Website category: jobs
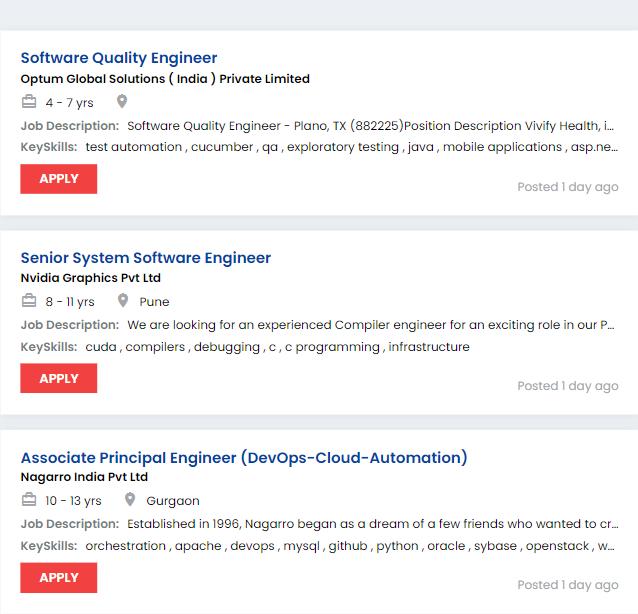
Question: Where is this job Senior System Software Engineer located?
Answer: Pune

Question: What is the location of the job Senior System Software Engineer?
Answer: Pune

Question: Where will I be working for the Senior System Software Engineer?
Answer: Pune

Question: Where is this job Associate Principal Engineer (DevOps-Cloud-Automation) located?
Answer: Gurgaon

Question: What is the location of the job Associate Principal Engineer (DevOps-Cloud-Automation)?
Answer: Gurgaon

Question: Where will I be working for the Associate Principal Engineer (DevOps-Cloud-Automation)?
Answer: Gurgaon

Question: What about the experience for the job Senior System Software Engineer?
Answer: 8 - 11 yrs

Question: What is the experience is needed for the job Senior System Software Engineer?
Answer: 8 - 11 yrs

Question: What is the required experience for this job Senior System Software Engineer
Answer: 8 - 11 yrs

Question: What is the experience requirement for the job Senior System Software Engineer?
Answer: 8 - 11 yrs

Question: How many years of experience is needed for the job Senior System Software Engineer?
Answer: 8 - 11 yrs

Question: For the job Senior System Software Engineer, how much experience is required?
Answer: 8 - 11 yrs

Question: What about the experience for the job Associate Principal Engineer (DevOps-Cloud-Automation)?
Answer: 10 - 13 yrs

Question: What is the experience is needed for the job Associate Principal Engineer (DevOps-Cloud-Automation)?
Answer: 10 - 13 yrs

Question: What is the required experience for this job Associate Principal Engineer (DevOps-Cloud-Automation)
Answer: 10 - 13 yrs

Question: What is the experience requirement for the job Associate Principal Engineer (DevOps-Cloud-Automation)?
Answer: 10 - 13 yrs

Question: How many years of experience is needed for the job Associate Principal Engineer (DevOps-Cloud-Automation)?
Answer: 10 - 13 yrs

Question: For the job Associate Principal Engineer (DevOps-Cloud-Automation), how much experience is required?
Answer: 10 - 13 yrs

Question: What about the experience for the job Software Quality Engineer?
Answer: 4 - 7 yrs

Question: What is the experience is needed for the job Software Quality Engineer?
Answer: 4 - 7 yrs

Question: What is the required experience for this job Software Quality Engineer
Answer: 4 - 7 yrs

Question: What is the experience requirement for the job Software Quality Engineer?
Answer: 4 - 7 yrs

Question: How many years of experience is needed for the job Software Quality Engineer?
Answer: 4 - 7 yrs

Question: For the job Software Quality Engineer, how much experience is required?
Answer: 4 - 7 yrs

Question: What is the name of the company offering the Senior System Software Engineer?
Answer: Nvidia Graphics Pvt Ltd

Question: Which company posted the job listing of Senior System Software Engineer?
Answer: Nvidia Graphics Pvt Ltd

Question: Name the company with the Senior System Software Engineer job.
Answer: Nvidia Graphics Pvt Ltd

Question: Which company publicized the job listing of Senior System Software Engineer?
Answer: Nvidia Graphics Pvt Ltd

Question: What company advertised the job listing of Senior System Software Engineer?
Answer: Nvidia Graphics Pvt Ltd

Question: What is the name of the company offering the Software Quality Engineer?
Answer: Optum Global Solutions ( India ) Private Limited

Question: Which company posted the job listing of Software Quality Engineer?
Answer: Optum Global Solutions ( India ) Private Limited

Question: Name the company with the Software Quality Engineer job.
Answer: Optum Global Solutions ( India ) Private Limited

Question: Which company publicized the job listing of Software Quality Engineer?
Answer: Optum Global Solutions ( India ) Private Limited

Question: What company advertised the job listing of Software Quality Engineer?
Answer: Optum Global Solutions ( India ) Private Limited

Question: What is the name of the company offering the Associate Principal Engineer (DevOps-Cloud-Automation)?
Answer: Nagarro India Pvt Ltd

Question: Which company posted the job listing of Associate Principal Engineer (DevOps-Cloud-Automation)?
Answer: Nagarro India Pvt Ltd

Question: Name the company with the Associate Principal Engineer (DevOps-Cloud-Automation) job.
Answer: Nagarro India Pvt Ltd

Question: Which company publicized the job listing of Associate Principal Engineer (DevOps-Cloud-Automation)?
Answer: Nagarro India Pvt Ltd

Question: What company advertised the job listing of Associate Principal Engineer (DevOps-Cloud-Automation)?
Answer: Nagarro India Pvt Ltd

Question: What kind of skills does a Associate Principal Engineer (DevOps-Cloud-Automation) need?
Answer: orchestration , apache , devops , mysql , github , python , oracle , sybase , openstack , websphere , docker , database , security , mongodb , middleware , mobile , weblogic , svn

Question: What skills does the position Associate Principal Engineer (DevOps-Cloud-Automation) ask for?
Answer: orchestration , apache , devops , mysql , github , python , oracle , sybase , openstack , websphere , docker , database , security , mongodb , middleware , mobile , weblogic , svn

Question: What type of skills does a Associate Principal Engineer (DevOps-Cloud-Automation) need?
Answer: orchestration , apache , devops , mysql , github , python , oracle , sybase , openstack , websphere , docker , database , security , mongodb , middleware , mobile , weblogic , svn

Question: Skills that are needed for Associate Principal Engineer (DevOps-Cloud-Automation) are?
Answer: orchestration , apache , devops , mysql , github , python , oracle , sybase , openstack , websphere , docker , database , security , mongodb , middleware , mobile , weblogic , svn

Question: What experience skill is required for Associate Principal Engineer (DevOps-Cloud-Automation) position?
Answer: orchestration , apache , devops , mysql , github , python , oracle , sybase , openstack , websphere , docker , database , security , mongodb , middleware , mobile , weblogic , svn

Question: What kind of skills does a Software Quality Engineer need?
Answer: test automation , cucumber , qa , exploratory testing , java , mobile applications , asp.net , sql queries , testing , qa engineer , agile , test tools , data validation , test cases , test scripts , test execution , sql , healthcare , security , database , testing tools , selenium , test strategy , software quality engineer , c , mobile testing

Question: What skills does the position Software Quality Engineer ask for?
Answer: test automation , cucumber , qa , exploratory testing , java , mobile applications , asp.net , sql queries , testing , qa engineer , agile , test tools , data validation , test cases , test scripts , test execution , sql , healthcare , security , database , testing tools , selenium , test strategy , software quality engineer , c , mobile testing

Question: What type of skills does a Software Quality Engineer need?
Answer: test automation , cucumber , qa , exploratory testing , java , mobile applications , asp.net , sql queries , testing , qa engineer , agile , test tools , data validation , test cases , test scripts , test execution , sql , healthcare , security , database , testing tools , selenium , test strategy , software quality engineer , c , mobile testing

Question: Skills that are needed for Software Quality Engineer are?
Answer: test automation , cucumber , qa , exploratory testing , java , mobile applications , asp.net , sql queries , testing , qa engineer , agile , test tools , data validation , test cases , test scripts , test execution , sql , healthcare , security , database , testing tools , selenium , test strategy , software quality engineer , c , mobile testing

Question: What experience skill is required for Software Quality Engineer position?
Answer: test automation , cucumber , qa , exploratory testing , java , mobile applications , asp.net , sql queries , testing , qa engineer , agile , test tools , data validation , test cases , test scripts , test execution , sql , healthcare , security , database , testing tools , selenium , test strategy , software quality engineer , c , mobile testing

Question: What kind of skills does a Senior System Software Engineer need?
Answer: cuda , compilers , debugging , c , c programming , infrastructure

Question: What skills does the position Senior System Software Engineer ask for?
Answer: cuda , compilers , debugging , c , c programming , infrastructure

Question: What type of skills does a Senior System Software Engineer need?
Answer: cuda , compilers , debugging , c , c programming , infrastructure

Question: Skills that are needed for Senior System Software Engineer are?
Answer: cuda , compilers , debugging , c , c programming , infrastructure

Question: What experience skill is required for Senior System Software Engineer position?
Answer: cuda , compilers , debugging , c , c programming , infrastructure